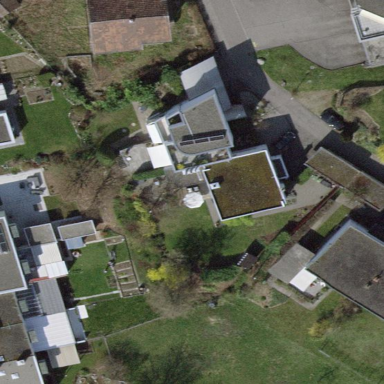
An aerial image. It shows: Semi-detached house.